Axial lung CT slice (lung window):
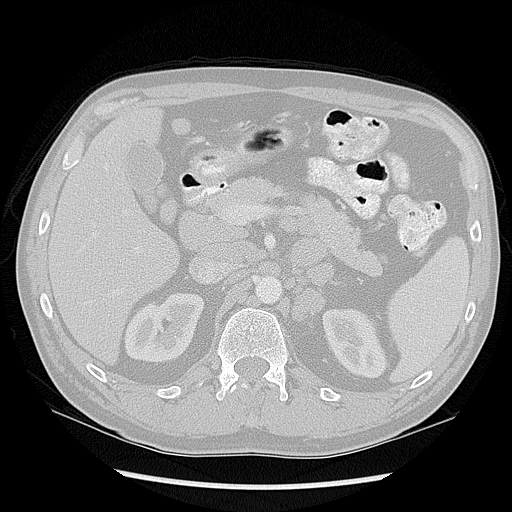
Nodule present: no